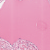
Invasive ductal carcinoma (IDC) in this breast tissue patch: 0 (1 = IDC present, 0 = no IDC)